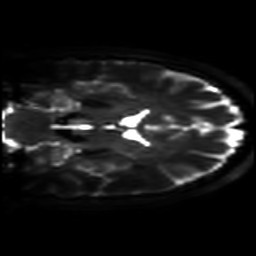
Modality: DWI
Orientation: coronal
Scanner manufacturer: philips
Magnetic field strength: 7 T
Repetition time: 9.612 s
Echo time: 0.073 s